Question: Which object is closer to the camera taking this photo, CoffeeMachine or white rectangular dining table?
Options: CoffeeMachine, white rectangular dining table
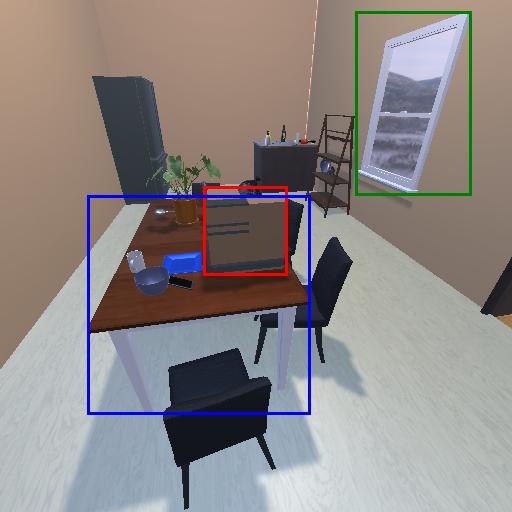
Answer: CoffeeMachine